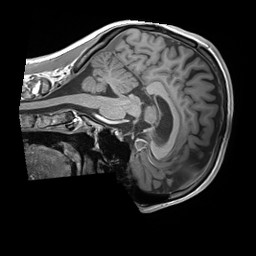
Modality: T1w
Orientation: sagittal
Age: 23
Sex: male
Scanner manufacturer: siemens
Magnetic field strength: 3 T
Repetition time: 1.8 s
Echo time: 0.00232 s